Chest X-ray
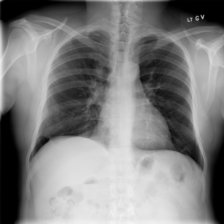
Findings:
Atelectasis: negative
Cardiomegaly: negative
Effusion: negative
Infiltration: negative
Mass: negative
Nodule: negative
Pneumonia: negative
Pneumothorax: negative
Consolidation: negative
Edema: negative
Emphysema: negative
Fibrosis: negative
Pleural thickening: negative
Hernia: negative